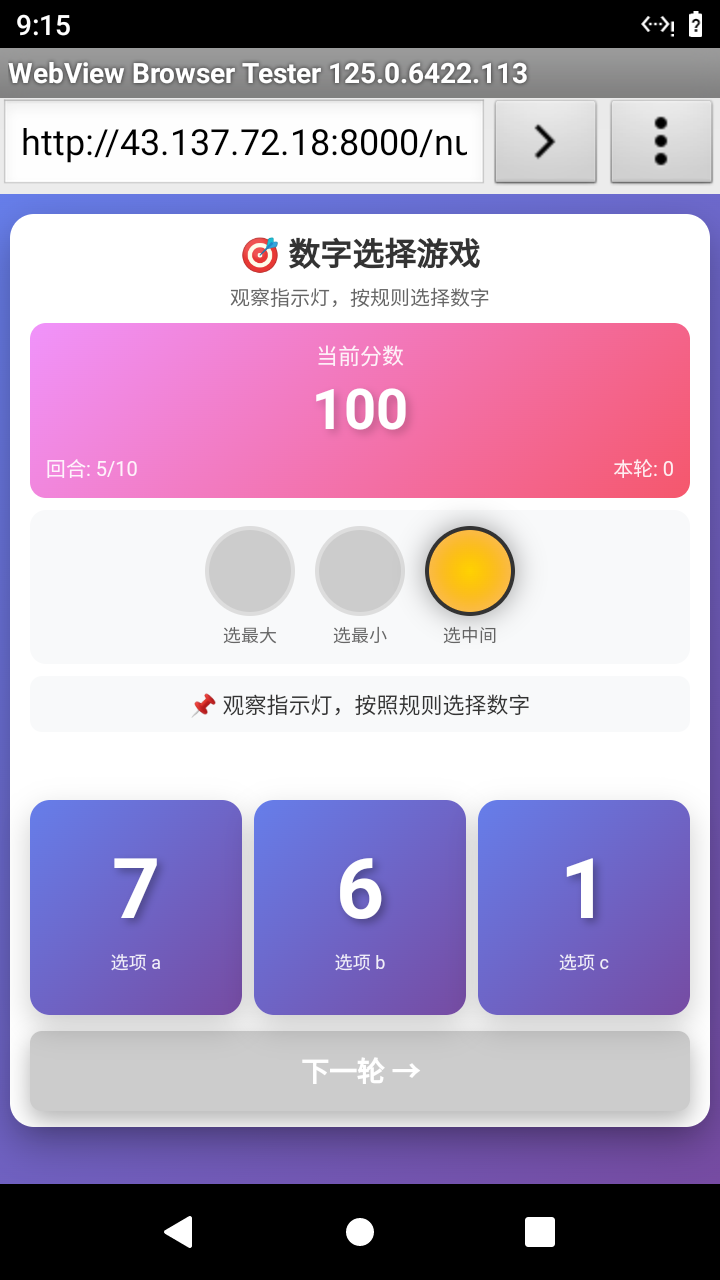

Select the correct number based on the traffic light color.
Answer: 1